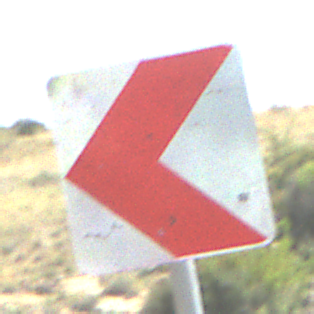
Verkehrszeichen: RichtungstafelnInKurvenKleinRechts
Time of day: Midday
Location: Outdoor (Nature)
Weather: PartlyCloudy
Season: NotSpecified
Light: Natural